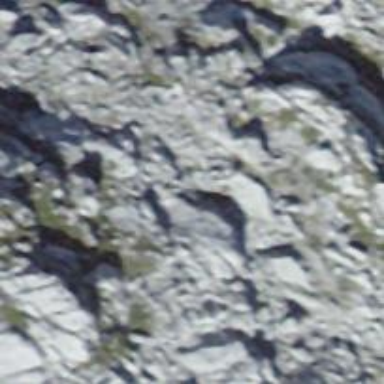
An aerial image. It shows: Cliff in nature.